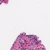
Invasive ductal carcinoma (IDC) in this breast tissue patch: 1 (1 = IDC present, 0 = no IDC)